【题型】解答题　【知识点】解析几何　【难度】hard
\textbf{题目：}

设双曲线\(\Gamma\)的方程为\(x^2 - \frac{y^2}{b^2} = 1\)（常数\(b > 0\)）。

(1) 若双曲线\(\Gamma\)的焦距为4，求\(\Gamma\)两条渐近线的夹角；

(2) 设\(b = \frac{2\sqrt{6}}{3}\)，\(M(-2,0)\)，\(N\)是第一象限内双曲线上一点，\(A_2\)是双曲线右顶点，当\(\triangle MA_2N\)为等腰三角形时，求点\(N\)的坐标；

(3) 设\(b = 4\)，\(T\)是直线\(x = \frac{1}{2}\)上一点，过点\(T\)的直线\(l_1\)、\(l_2\)的斜率分别为\(k_1\)，\(k_2(k_1 \neq k_2)\)，\(l_1\)、\(l_2\)与\(\Gamma\)交于\(A,B\)和\(P,Q\)，当\(|TA|\cdot|TB| = |TP|\cdot|TQ|\)时，求\(k_1 + k_2\)的值。

\vspace{1em}
【解答】
\textbf{【答案】}

(1)\(\frac{\pi}{3}\)

(2)\(N(2,2\sqrt{2})\)

(3)0

\vspace{1em}

\textbf{【分析】}

(1) 首先求双曲线的\(b\)值，然后求双曲线的渐近线方程，最后求两条渐近线的夹角；(2) 分情况讨论，结合两点间距离公式和\(N\)是第一象限内双曲线上一点条件计算即可；(3) 先设出点\(T\)的坐标以及直线\(l_1\)、\(l_2\)的参数方程，然后将参数方程代入双曲线方程，利用参数的几何意义得到\(|TA|\cdot|TB|\)与\(|TP|\cdot|TQ|\)的表达式，再结合已知条件\(|TA|\cdot|TB| = |TP|\cdot|TQ|\)求解\(k_1 + k_2\)的值。

\vspace{1em}

\textbf{【详解】}

(1) 对于双曲线\(x^2 - \frac{y^2}{b^2} = 1\)，其标准方程为\(\frac{x^2}{1^2} - \frac{y^2}{b^2} = 1\)，其中\(a = 1\)。

双曲线的焦距\(2c = 4\)，则\(c = 2\)。

根据双曲线的性质\(c^2 = a^2 + b^2\)，已知\(a = 1\)，\(c = 2\)，代入可得\(2^2 = 1^2 + b^2\)，即\(4 = 1 + b^2\)，解得\(b^2 = 3\)，则\(b = \sqrt{3}\)。

对于双曲线\(\frac{x^2}{a^2} - \frac{y^2}{b^2} = 1\)，其渐近线方程为\(y = \pm \frac{b}{a}x\)。

已知\(a = 1\)，\(b = \sqrt{3}\)，则双曲线\(x^2 - \frac{y^2}{3} = 1\)的渐近线方程为\(y = \pm \sqrt{3}x\)。

设渐近线\(y = \sqrt{3}x\)的倾斜角为\(\alpha\)，则\(\tan\alpha = \sqrt{3}\)。

因为倾斜角\(\alpha \in [0,\pi)\)，所以\(\alpha = \frac{\pi}{3}\)。

设渐近线\(y = -\sqrt{3}x\)的倾斜角为\(\beta\)，则\(\tan\beta = -\sqrt{3}\)。

因为倾斜角\(\beta \in [0,\pi)\)，所以\(\beta = \frac{2\pi}{3}\)。

两条直线夹角的范围是\((0,\frac{\pi}{2}]\)。

两条渐近线倾斜角相差\(|\beta - \alpha| = |\frac{2\pi}{3} - \frac{\pi}{3}| = \frac{\pi}{3}\)，所以两条渐近线的夹角为\(\frac{\pi}{3}\)。

---

(2) 对于双曲线\(x^2 - \frac{y^2}{b^2} = 1\)，则\(A_2(1,0)\)。

已知\(b = \frac{2\sqrt{6}}{3}\)，则双曲线方程为\(x^2 - \frac{y^2}{\frac{4 \times 6}{9}} = 1\)，即\(x^2 - \frac{y^2}{\frac{8}{3}} = 1\)，化简为\(x^2 - \frac{3y^2}{8} = 1\)。

分情况讨论\(\triangle MA_2N\)为等腰三角形时\(N\)点的坐标：

\textbf{情况一：当\(|MA_2| = |A_2N|\)时，}

已知\(M(-2,0)\)，\(A_2(1,0)\)，则\(|MA_2| = 1 - (-2) = 3\)。

设\(N(x,y)\)（\(x > 0\)，\(y > 0\)），根据两点间距离公式可得\(\sqrt{(x - 1)^2 + y^2} = 3\)。

又因为点\(N\)在双曲线上，所以\(x^2 - \frac{3y^2}{8} = 1\)，联立方程组：
\[
\begin{cases}
(x - 1)^2 + y^2 = 9 \\
x^2 - \frac{3y^2}{8} = 1
\end{cases}
\]

由\((x - 1)^2 + y^2 = 9\)可得\(y^2 = 9 - (x - 1)^2\)。

将\(y^2 = 9 - (x - 1)^2\)代入\(x^2 - \frac{3y^2}{8} = 1\)中得：\(x^2 - \frac{3[9 - (x - 1)^2]}{8} = 1\)，

解得\(x = 2\) 或 \(x = -\frac{16}{11}\)（舍去）。

当\(x = 2\)时，\(y^2 = 9 - (2 - 1)^2 = 8\)，\(y = 2\sqrt{2}\)（\(y > 0\)），所以\(N(2,2\sqrt{2})\)。

\textbf{情况二：当\(|MA_2| = |MN|\)时，}

\(|MA_2| = 3\)，则\(\sqrt{(x + 2)^2 + y^2} = 3\)，即\((x + 2)^2 + y^2 = 9\)，\(y^2 = 9 - (x + 2)^2\)。

联立方程组
\[
\begin{cases}
(x + 2)^2 + y^2 = 9 \\
x^2 - \frac{3y^2}{8} = 1
\end{cases}
\]
将\(y^2 = 9 - (x + 2)^2\)代入\(x^2 - \frac{3y^2}{8} = 1\)中得：

\(x^2 - \frac{3[9 - (x + 2)^2]}{8} = 1\)，解得\(x = 1\) 或 \(x = -\frac{23}{11}\)（舍去）。

当\(x = 1\)时，\(y^2 = 9 - (1 + 2)^2 = 0\)，\(y = 0\)（不满足\(N\)在第一象限，舍去）。

\textbf{情况三：当\(|A_2N| = |MN|\)时，}

\(\sqrt{(x - 1)^2 + y^2} = \sqrt{(x + 2)^2 + y^2}\)，两边同时平方可得\((x - 1)^2 + y^2 = (x + 2)^2 + y^2\)，即\((x - 1)^2 = (x + 2)^2\)。

展开得\(x^2 - 2x + 1 = x^2 + 4x + 4\)，移项可得\(6x = -3\)，解得\(x = -\frac{1}{2}\)（不满足\(N\)在第一象限，舍去）。

综上所述，点\(N\)的坐标为\((2,2\sqrt{2})\)。

---

(3) 设\(T\left(\frac{1}{2}, t\right)\)，直线\(l_1\)的参数方程为
\[
\begin{cases}
x = \frac{1}{2} + m\cos\alpha \\
y = t + m\sin\alpha
\end{cases}
\]
（\(m\)为参数），其中\(\tan\alpha = k_1\)。

直线\(l_2\)的参数方程为
\[
\begin{cases}
x = \frac{1}{2} + n\cos\beta \\
y = t + n\sin\beta
\end{cases}
\]
（\(n\)为参数），其中\(\tan\beta = k_2\)。

将直线\(l_1\)的参数方程代入双曲线方程
\[
\begin{cases}
x = \frac{1}{2} + m\cos\alpha \\
y = t + m\sin\alpha
\end{cases}
\]
代入双曲线方程，可得：\(\left(\frac{1}{2} + m\cos\alpha\right)^2 - \frac{(t + m\sin\alpha)^2}{16} = 1\)

展开并整理得：\((16\cos^2\alpha - \sin^2\alpha)m^2 + (16\cos\alpha - 2t\sin\alpha)m + 4 - t^2 - 16 = 0\)

设\(A\)、\(B\)对应的参数分别为\(m_1\)、\(m_2\)，根据韦达定理，\(m_1m_2 = \frac{4 - t^2 - 16}{16\cos^2\alpha - \sin^2\alpha}\)。

由直线参数方程中参数的几何意义可知\(|TA|\cdot|TB| = |m_1m_2| = \left|\frac{4 - t^2 - 16}{16\cos^2\alpha - \sin^2\alpha}\right|\)。

因为\(\tan\alpha = k_1\)，则\(\sin\alpha = \frac{k_1}{\sqrt{1 + k_1^2}}\)，\(\cos\alpha = \frac{1}{\sqrt{1 + k_1^2}}\)，代入上式可得：\(|TA|\cdot|TB| = \left|\frac{4 - t^2 - 16}{16 - k_1^2}\right|\)。

同理将直线\(l_2\)的参数方程代入双曲线方程，按照上述步骤可得\(|TP|\cdot|TQ| = \left|\frac{4 - t^2 - 16}{16 - k_2^2}\right|\)。

因为\(|TA|\cdot|TB| = |TP|\cdot|TQ|\)，所以\(\left|\frac{4 - t^2 - 16}{16 - k_1^2}\right| = \left|\frac{4 - t^2 - 16}{16 - k_2^2}\right|\)。

由于\(k_1 \neq k_2\)，则\(16 - k_1^2 = -(16 - k_2^2)\)，即\(k_1^2 + k_2^2 = 32\)。

又因为\((k_1 + k_2)^2 = k_1^2 + k_2^2 + 2k_1k_2\)，而\((k_1 - k_2)^2 = k_1^2 + k_2^2 - 2k_1k_2 \neq 0\)（因为\(k_1 \neq k_2\)）。

由\(16 - k_1^2 = -(16 - k_2^2)\)可得\(k_1^2 - k_2^2 = 32\)，即\((k_1 + k_2)(k_1 - k_2) = 32\)。

因为\(k_1 - k_2 \neq 0\)，所以\(k_1 + k_2 = 0\)。

\vspace{1em}

\vspace{1em}

\textbf{【点睛】}

定值问题常见方法：(1) 从特殊入手，求出定值，再证明这个值与变量无关；(2) 直接推理计算，并在计算推理的过程中消去变量，从而得到定值。
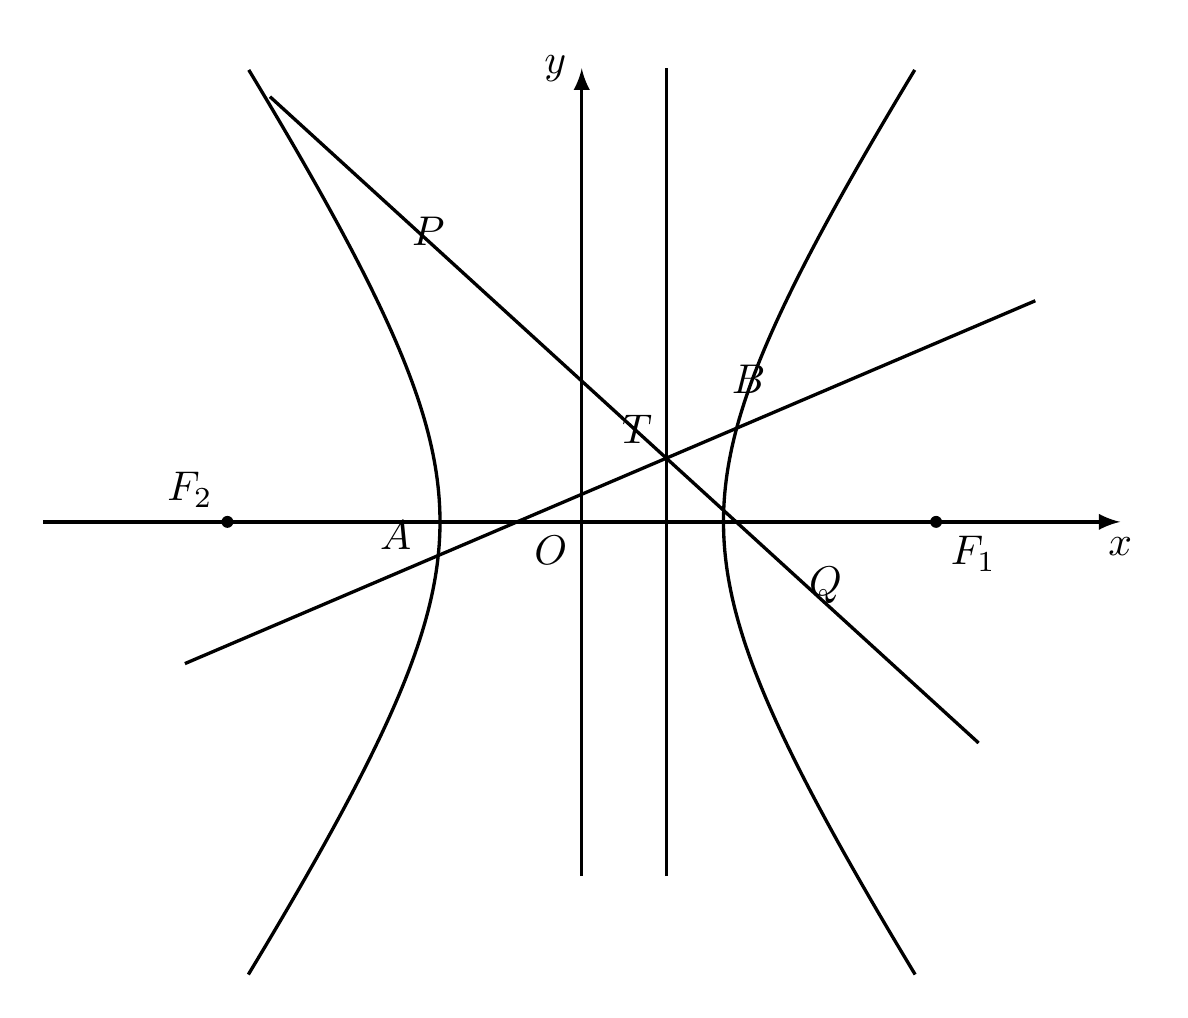